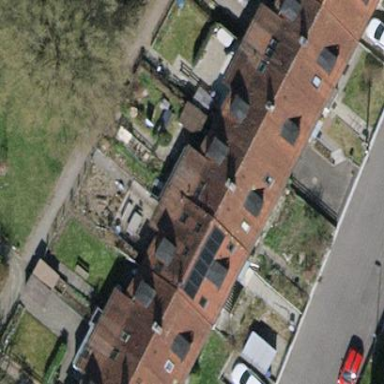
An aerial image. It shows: Terrace building.